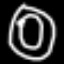
Label: donut